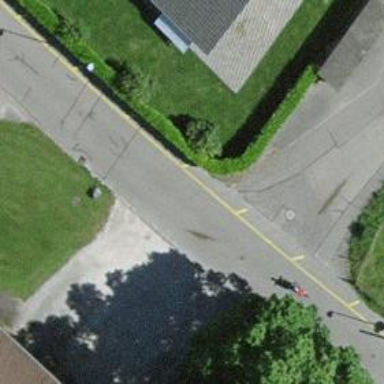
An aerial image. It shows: Hedge acting as barrier.